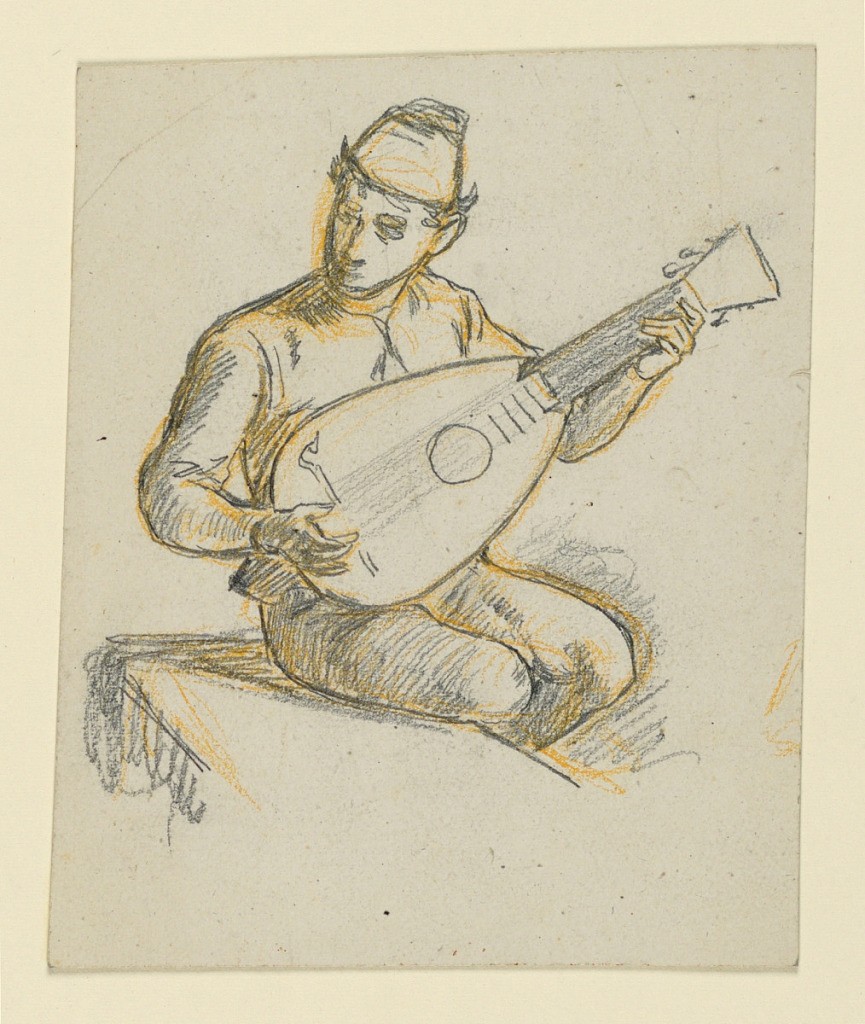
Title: Seated boy playing a lute
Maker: Elihu Vedder, American, 1836 – 1923
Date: ca. 1890
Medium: Pastel crayon on paper
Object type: Drawing
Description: Young male figure seated on a bench, turned slightly to the right, playing a lute.